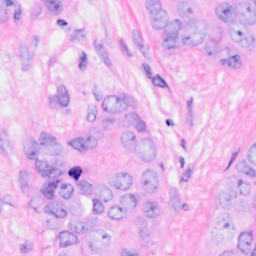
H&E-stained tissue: Breast